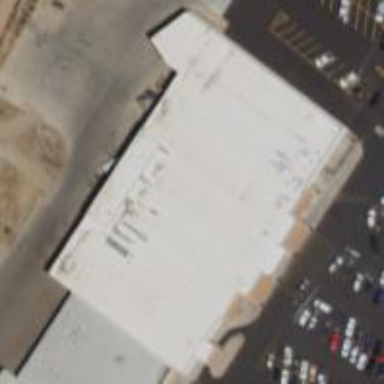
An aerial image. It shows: Supermarket located in building.